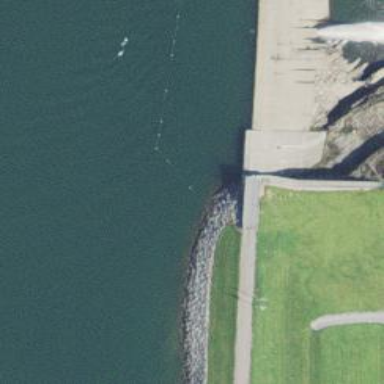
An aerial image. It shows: Dam across waterway.